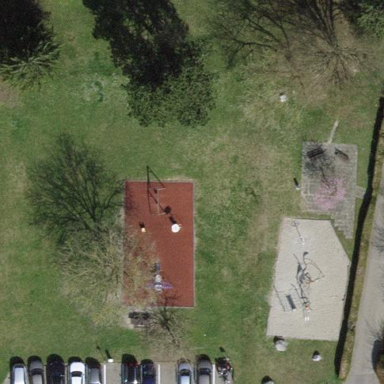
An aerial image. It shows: Playground area for leisure land.